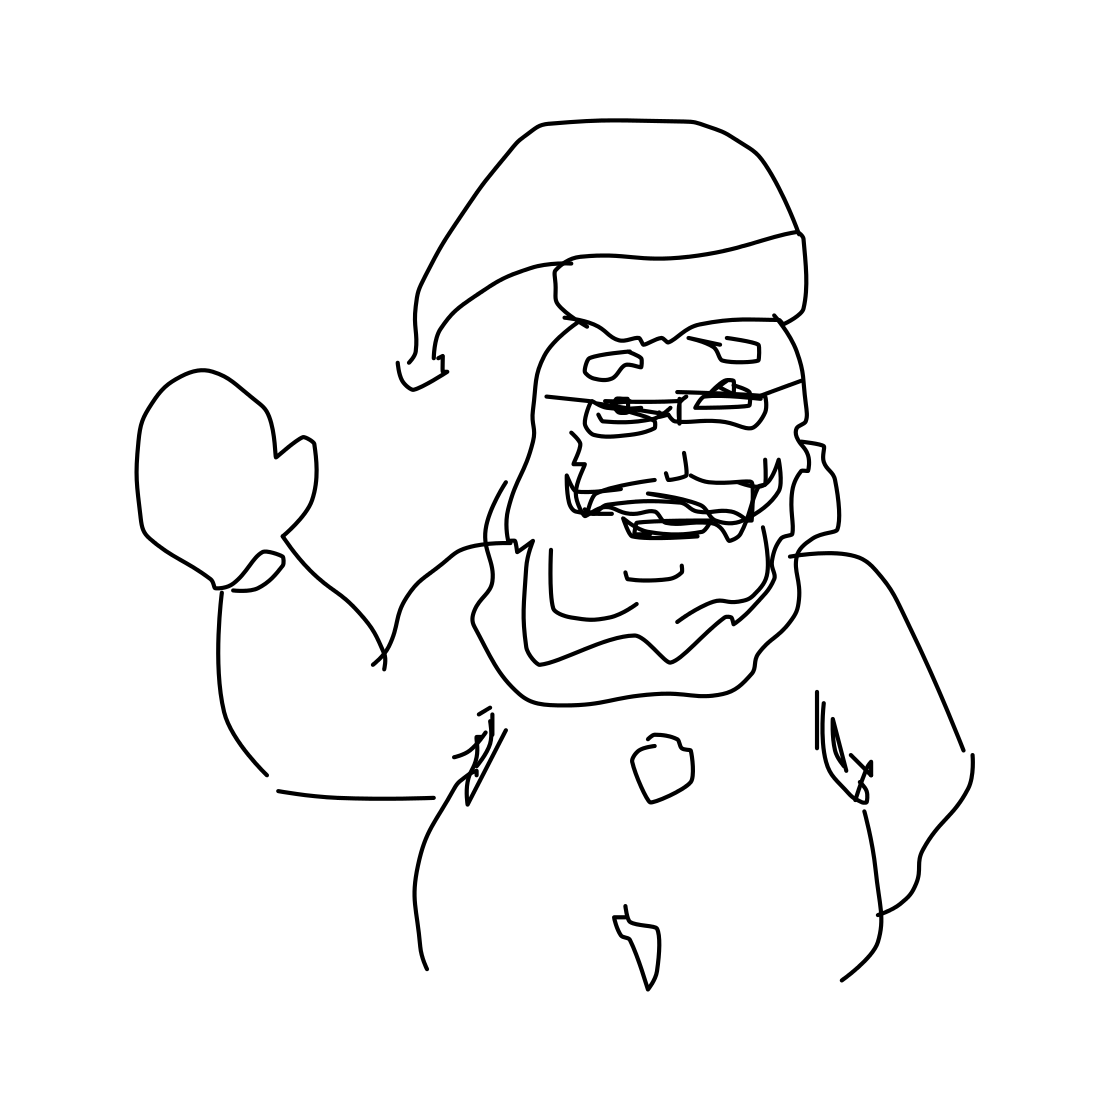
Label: santa claus